Field crop: tomato
Growth stage: 2
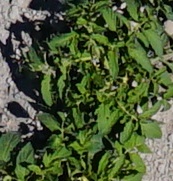
Species: tomato